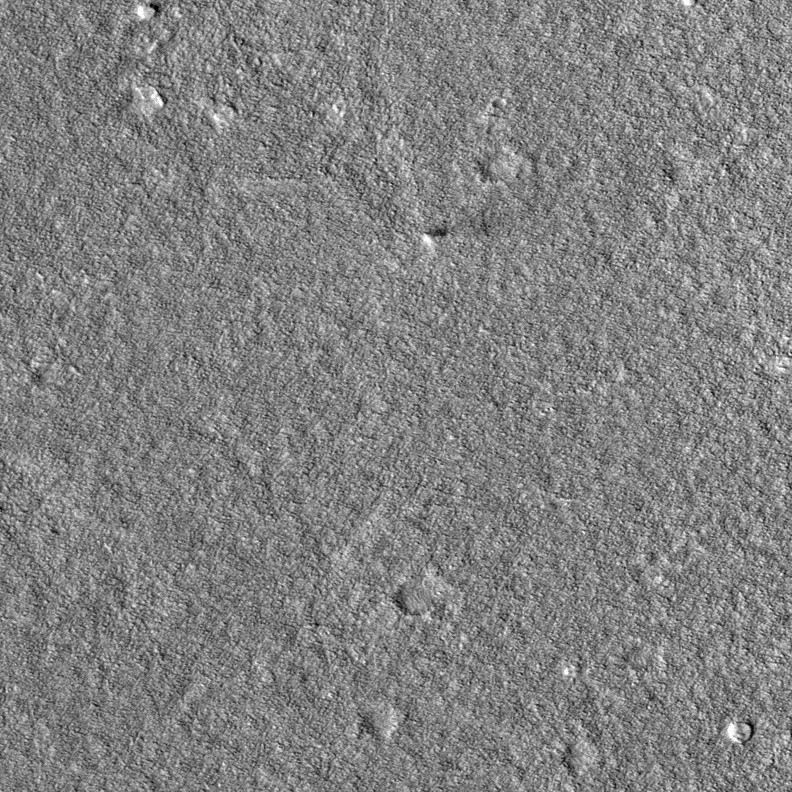
Label: dustdevil